Question: I'm using Google Maps v2 to display tiles from a wms. I referred <URL>
site. Problem in loading tiles, they are loading multiple times i dont konw y? Can any1 help me.
Here is my code
'''
package com.example.testgooglemaps;
import android.app.Activity;
import android.os.Bundle;
import com.google.android.gms.maps.GoogleMap;
import com.google.android.gms.maps.MapFragment;
import com.google.android.gms.maps.model.TileOverlayOptions;
import com.google.android.gms.maps.model.TileProvider;
public class Lanch extends Activity {
// Google Map
private GoogleMap googleMap;
@Override
protected void onCreate(Bundle savedInstanceState) {
super.onCreate(savedInstanceState);
setContentView(R.layout.activity_lanch);
try {
// Loading map
initilizeMap();
} catch (Exception e) {
e.printStackTrace();
}
}
/**
* function to load map. If map is not created it will create it for you
* */
private void initilizeMap() {
if (googleMap == null) {
googleMap = ((MapFragment) getFragmentManager().findFragmentById(R.id.map)).getMap();
// check if map is created successfully or not
if (googleMap != null) {
setUpMap();
}
}
}
@Override
protected void onResume() {
super.onResume();
initilizeMap();
}
private void setUpMap() {
TileProvider wmsTileProvider = TileProviderFactory.getOsgeoWmsTileProvider();
googleMap.addTileOverlay(new TileOverlayOptions().tileProvider(wmsTileProvider));
// to satellite so we can see the WMS overlay.
googleMap.setMapType(GoogleMap.MAP_TYPE_NORMAL);
}
}
'''
TileProvider class...
'''
package com.example.testgooglemaps;
import java.net.MalformedURLException;
import java.net.URL;
import java.util.Locale;
import android.util.Log;
public class TileProviderFactory {
public static WMSTileProvider getOsgeoWmsTileProvider() {
final String OSGEO_WMS = "http://localhost/geoserver/magnamaps/wms?service=WMS&version=1.1.0&request=GetMap&layers=magnamaps:bang_apartments&styles=&bbox=%f,%f,%f,%f&width=256&height=256&crs=EPSG:4326&format=image/png&transparent=true";
WMSTileProvider tileProvider = new WMSTileProvider(256, 256) {
@Override
public synchronized URL getTileUrl(int x, int y, int zoom) {
double[] bbox = getBoundingBox(x, y, zoom);
String s = String.format(Locale.US, OSGEO_WMS, bbox[MINX], bbox[MINY], bbox[MAXX], bbox[MAXY]);
Log.d("WMSDEMO", s);
URL url = null;
try {
url = new URL(s);
} catch (MalformedURLException e) {
throw new AssertionError(e);
}
return url;
}
};
return tileProvider;
}
}
'''
WMSTileProvider class...
'''
package com.example.testgooglemaps;
import java.net.URLEncoder;
import com.google.android.gms.maps.model.UrlTileProvider;
public abstract class WMSTileProvider extends UrlTileProvider {
// Web Mercator n/w corner of the map.
private static final double[] TILE_ORIGIN = { -200<PHONE>, 200<PHONE> };
// array indexes for that data
private static final int ORIG_X = 0;
private static final int ORIG_Y = 1; // "
// Size of square world map in meters, using WebMerc projection.
private static final double MAP_SIZE = 200<PHONE> * 2;
// array indexes for array to hold bounding boxes.
protected static final int MINX = 0;
protected static final int MAXX = 1;
protected static final int MINY = 2;
protected static final int MAXY = 3;
// cql filters
private String cqlString = "";
// Construct with tile size in pixels, normally 256, see parent class.
public WMSTileProvider(int x, int y) {
super(x, y);
}
protected String getCql() {
return URLEncoder.encode(cqlString);
}
public void setCql(String c) {
cqlString = c;
}
// Return a web Mercator bounding box given tile x/y indexes and a zoom
// level.
protected double[] getBoundingBox(int x, int y, int zoom) {
double tileSize = MAP_SIZE / Math.pow(2, zoom);
double minx = TILE_ORIGIN[ORIG_X] + x * tileSize;
double maxx = TILE_ORIGIN[ORIG_X] + (x + 1) * tileSize;
double miny = TILE_ORIGIN[ORIG_Y] - (y + 1) * tileSize;
double maxy = TILE_ORIGIN[ORIG_Y] - y * tileSize;
double[] bbox = new double[4];
bbox[MINX] = minx;
bbox[MINY] = miny;
bbox[MAXX] = maxx;
bbox[MAXY] = maxy;
return bbox;
}
}
'''
EDIT : While initializing map itself, zoom level is set to 3, Inside this method getTileUrl(int x, int y, int zoom)
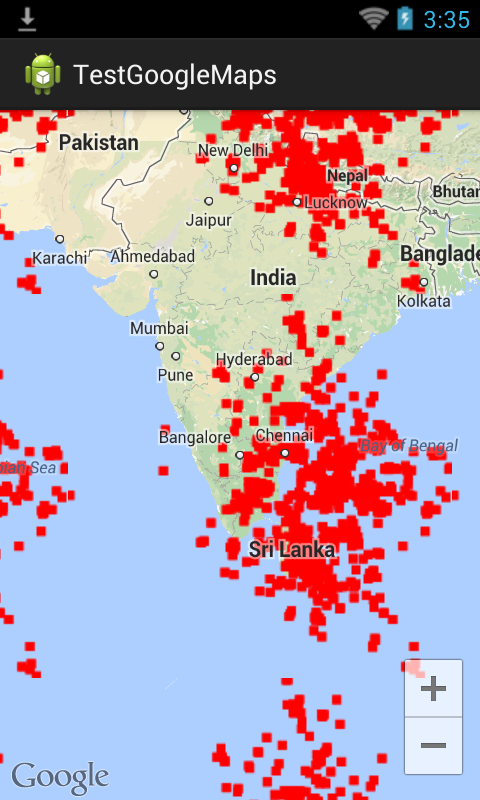
Answer: In 'WMSTileProvider.getBoundingBox' you are computing the bounding box in units of the Web Mercator projection, which are meters. In your 'OSGEO_WMS' URL string, you are specifying that the bbox units are in EPSG:4326 (degrees). It's likely that the query for each tile is incorrect as a result.
See the <URL> for bbox and srs:
> bbox: Bounding box for map extent. Value is minx,miny,maxx,maxy in
.
Try replacing your srs value with 'EPSG:3857' (WebMercator)